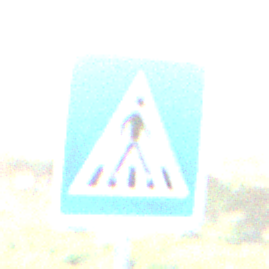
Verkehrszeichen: FussgaengerueberwegLinks
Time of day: SunriseSunset
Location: Outdoor (Nature)
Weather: Clear
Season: NotSpecified
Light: Natural